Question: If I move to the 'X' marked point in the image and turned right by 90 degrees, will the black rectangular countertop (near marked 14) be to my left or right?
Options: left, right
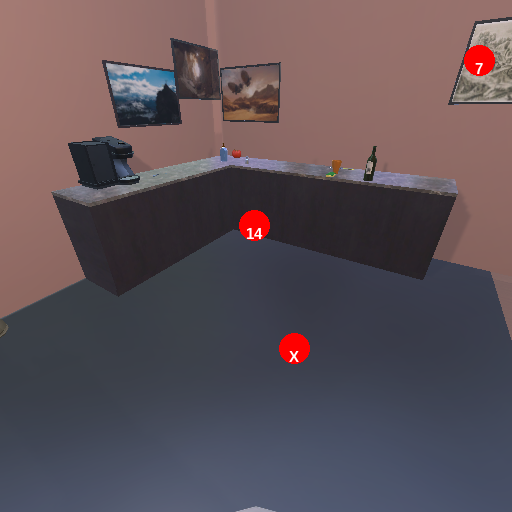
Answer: left